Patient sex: M
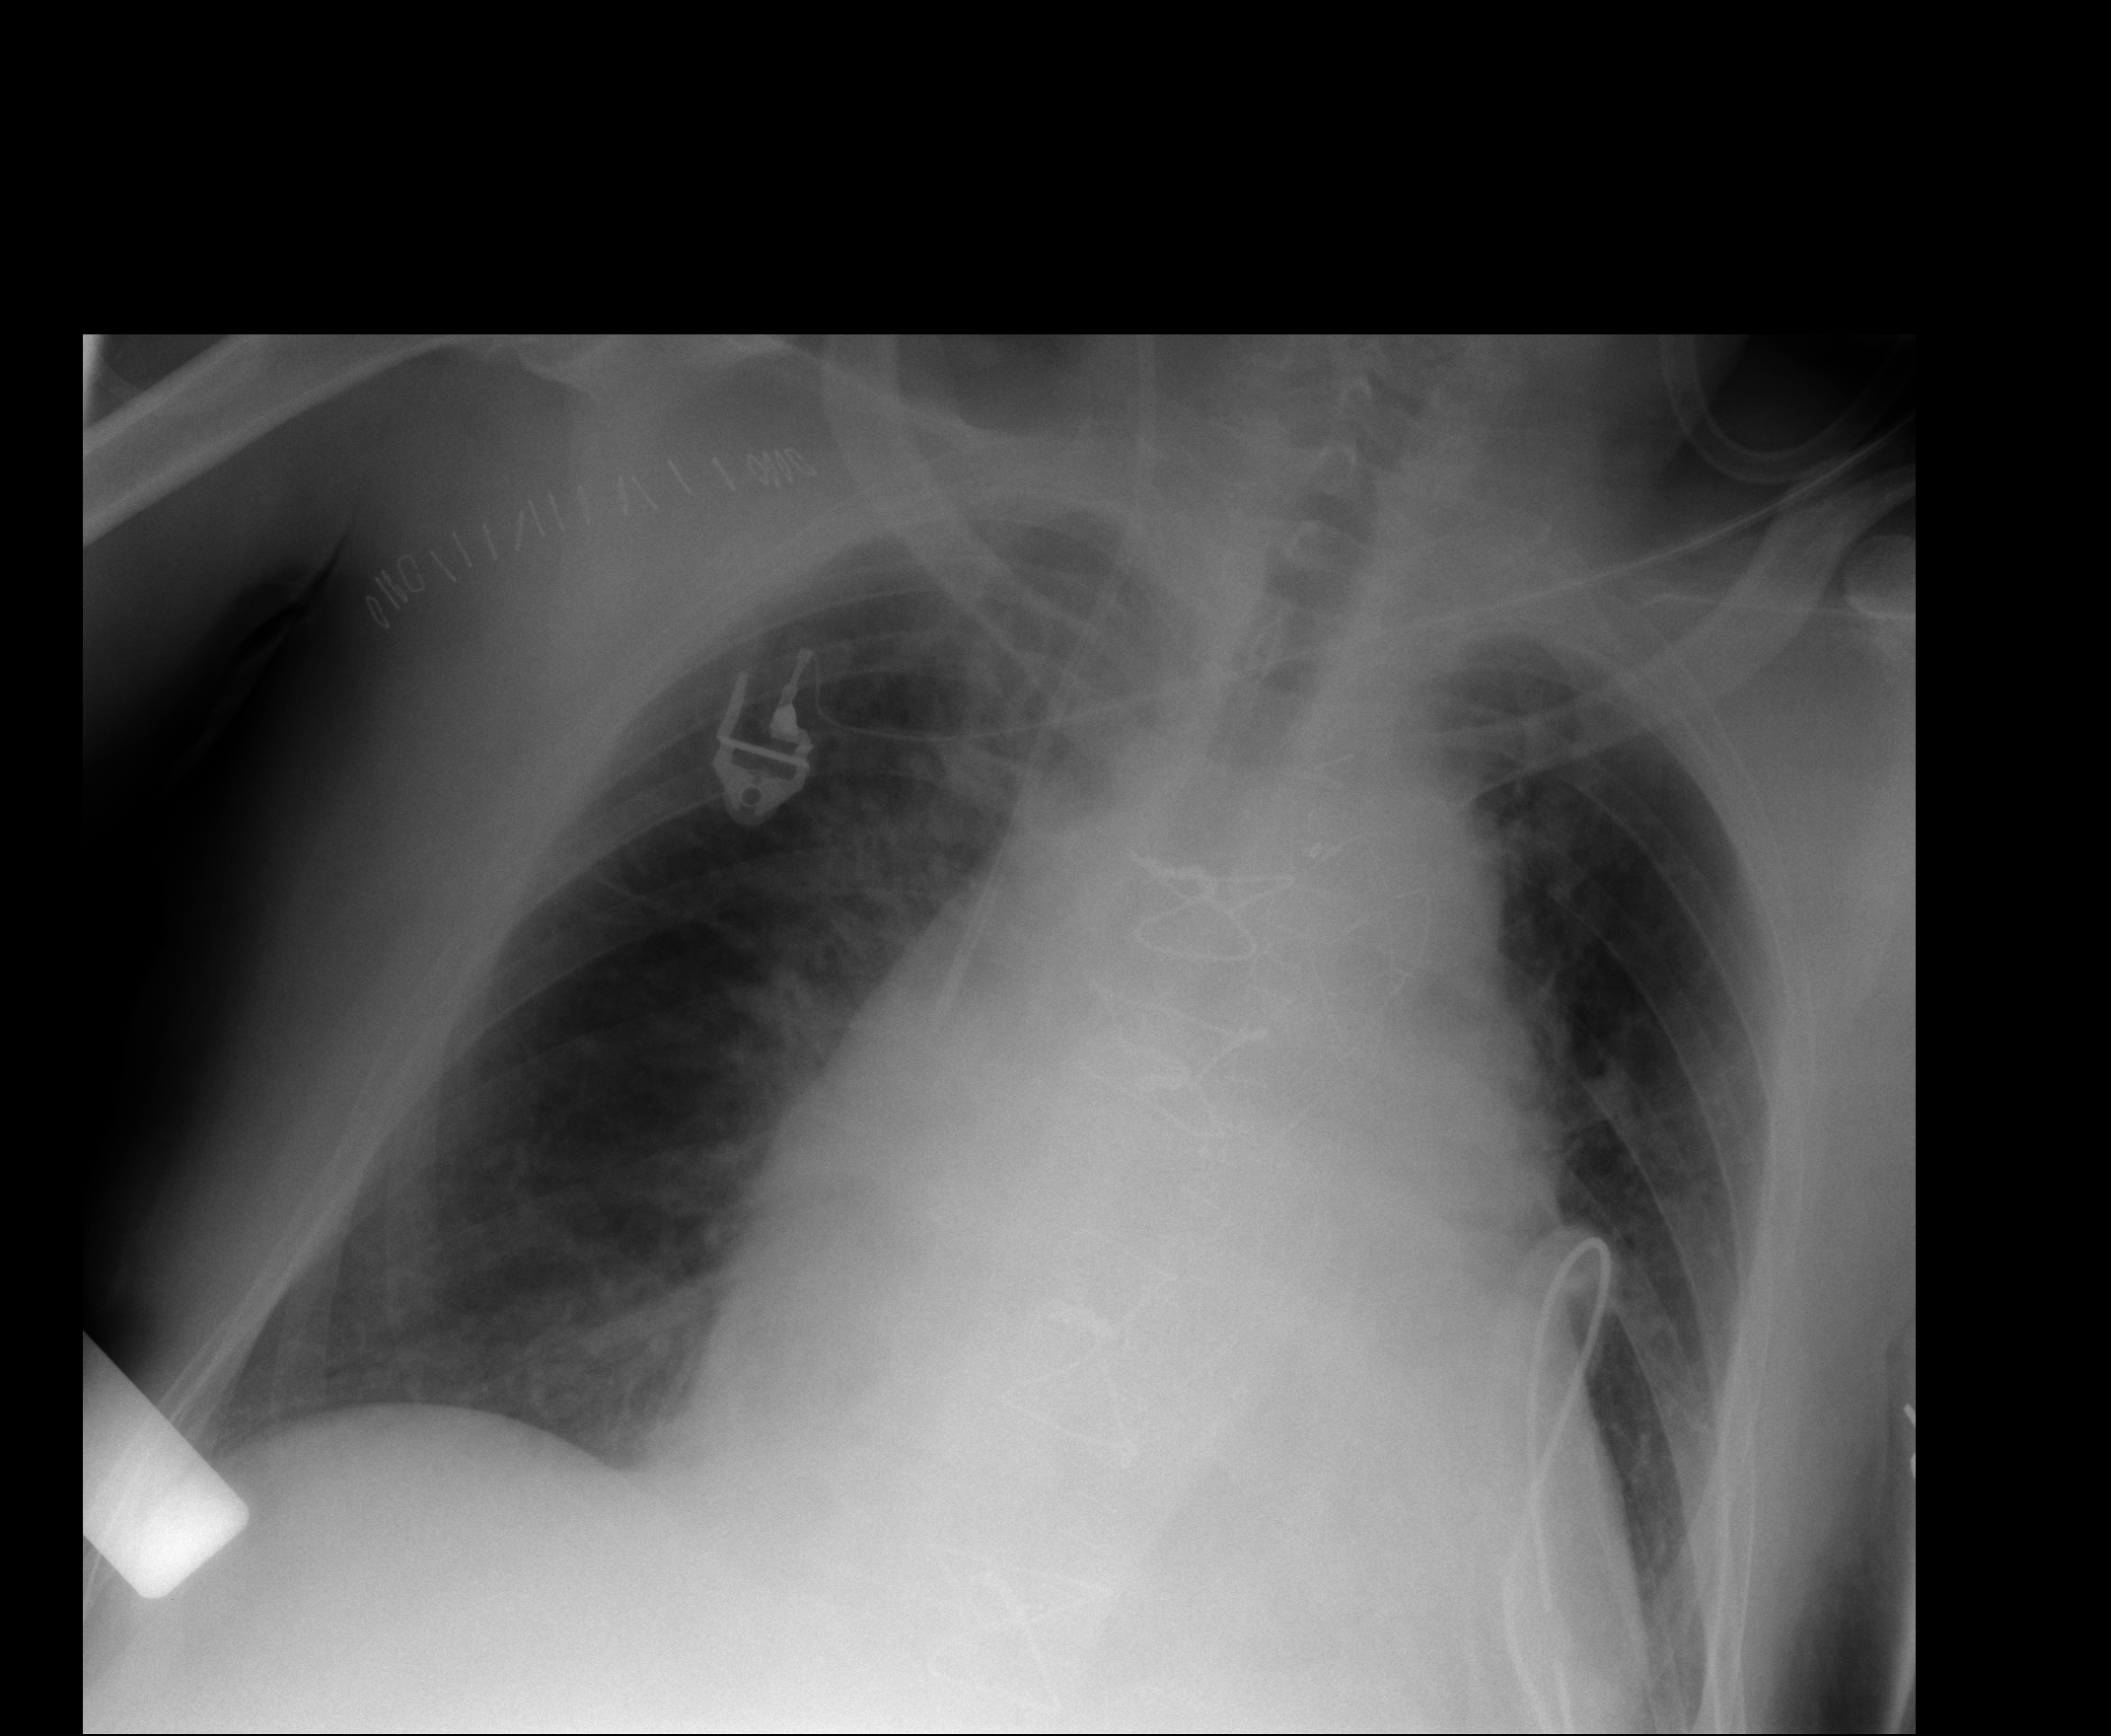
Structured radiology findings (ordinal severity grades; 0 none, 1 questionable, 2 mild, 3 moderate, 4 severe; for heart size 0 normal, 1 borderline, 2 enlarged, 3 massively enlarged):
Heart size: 2
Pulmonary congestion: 1
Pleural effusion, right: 0
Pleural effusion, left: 0
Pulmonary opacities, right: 0
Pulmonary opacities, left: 0
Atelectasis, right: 1
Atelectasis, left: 0